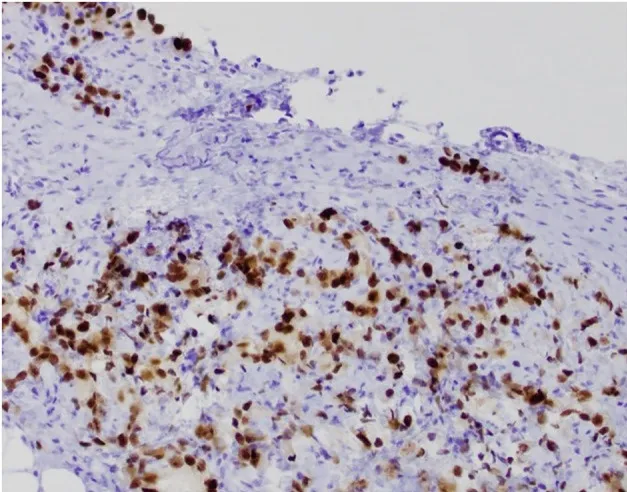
S-22-12486-3: peritoneal biopsy with tumor cells positive for NKX3.1 immunostain, confirming prostatic origin.
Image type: pathology (immunostaining)